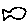
Label: fish